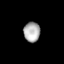
Tissue: skin
Cell type: Epithelial cells
Senescence score: 0.2837
Nuclear area (px): 320
Mean DAPI intensity: 172.903